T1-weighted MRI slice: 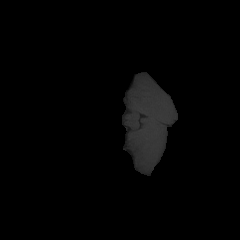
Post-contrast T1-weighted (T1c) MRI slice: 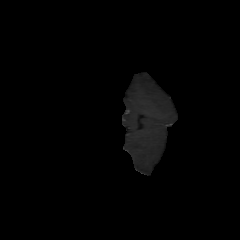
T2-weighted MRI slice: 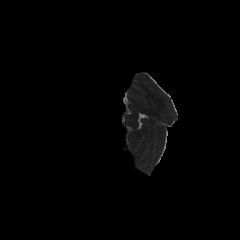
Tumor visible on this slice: no